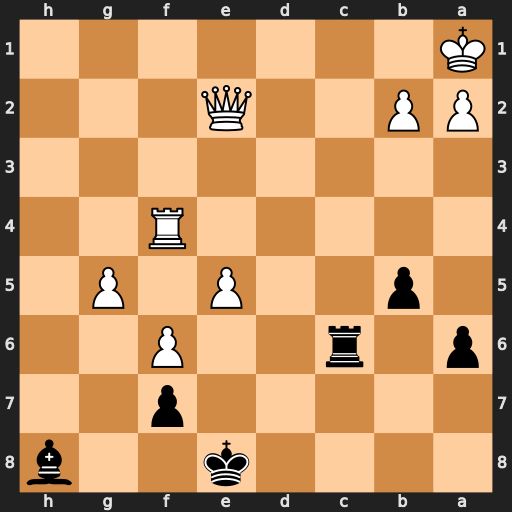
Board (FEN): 4k2b/5p2/p1r2P2/1p2P1P1/5R2/8/PP2Q3/K7
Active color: b
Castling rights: -
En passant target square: -
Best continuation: Rc1#